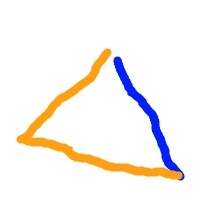
Shape: triangle